Field crop: tomato
Growth stage: 1
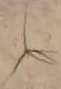
Species: cyperus